Question: I have set an image with the css set to a max-height of 220px and a height of 100%.
That should set (this) image width to 175px and height to 220px. Which works fluently in Firefox and Internet explorer but in Chrome (desktop, tablet & smartphone) it sets the height to 220px but the width(!) to 220px as well. Why is this, .
Weird part is, that if you'll remove the height:100% part so you are only left with the max-height:220px, this problem does not occur.
See a more detailed example below

'''
figure {
width: 100%;
max-height: 220px;
}
a {
width: 100%;
display: inline-block;
text-align: center;
}
img {
height: 100%;
max-height:220px;
}
'''
<URL> JS Fiddle Example
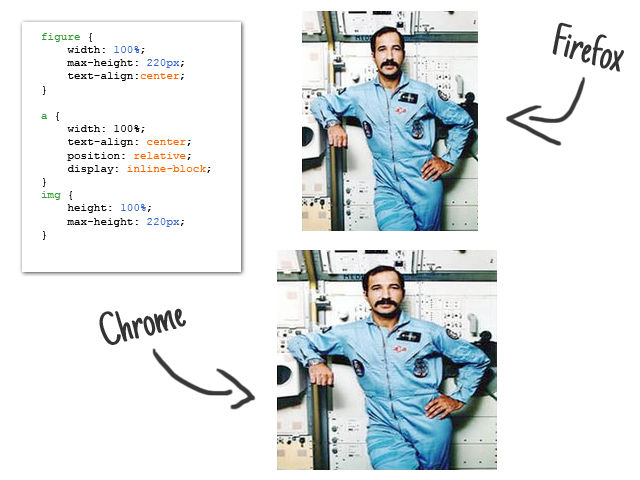
Answer: ## What's Going On:
If you use the inspector tool, the browsers are adding 'width:auto;', because no width rules are declared. I've researched a bit and I can't find any reason as to WHY, but it comes down the fact that Chrome and Firefox calculated "width:auto" differently. Firefox is calculating based on proportional, and Chrome is displaying native.

I've checked the CSS2.1 Width spec, and since we are talking about an image which is inline, we have a large number of conditions to check for. The one that I think applies here is:
> Otherwise, if 'width' has a computed value of 'auto', and the element
has an intrinsic width, then that intrinsic width is the used value of
'width'.Source - <URL>
If I'm reading it right, that means that Chrome is technically correct, even though Firefox's method ends up looking better.
## Alternative Fix Method:
lili2311's answer will work, but then you'd have to declare the width, which means that you'd have to use images which are the same proportions. You could also remove the 'height:''00%', which you already know. A third method would be to give the 'a' a 'height:100%', change the 'max-height:220px' to 'height:220px' on the 'figure', and then remove the 'max-height' from the 'img'. This lets you only declare '220px' once.
### Code:
'''
figure {
width: 100%;
height: 220px;
}
a {
width: 100%;
height:100%;
display: inline-block;
text-align: center;
}
img {
height: 100%;
width:auto;
}
'''
### Working Demo: